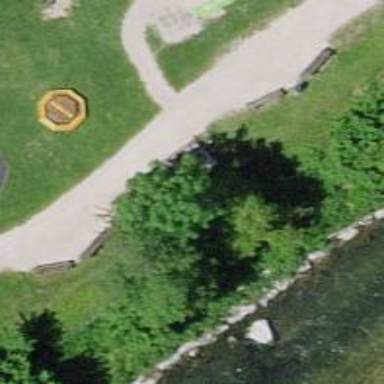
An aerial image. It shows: Playground area for leisure activities on the land.